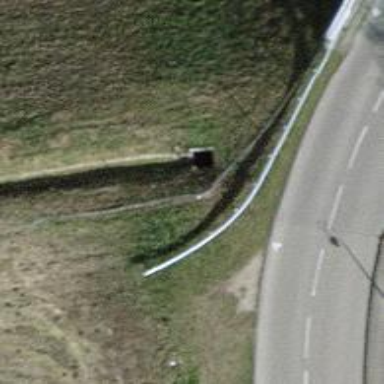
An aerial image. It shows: Fence.